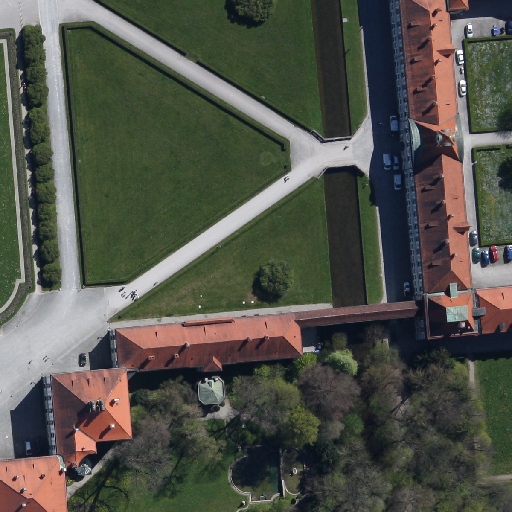
Referring expression: sidewalk along with tree